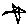
Label: star